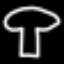
Label: mushroom